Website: apple
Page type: customer-info-address
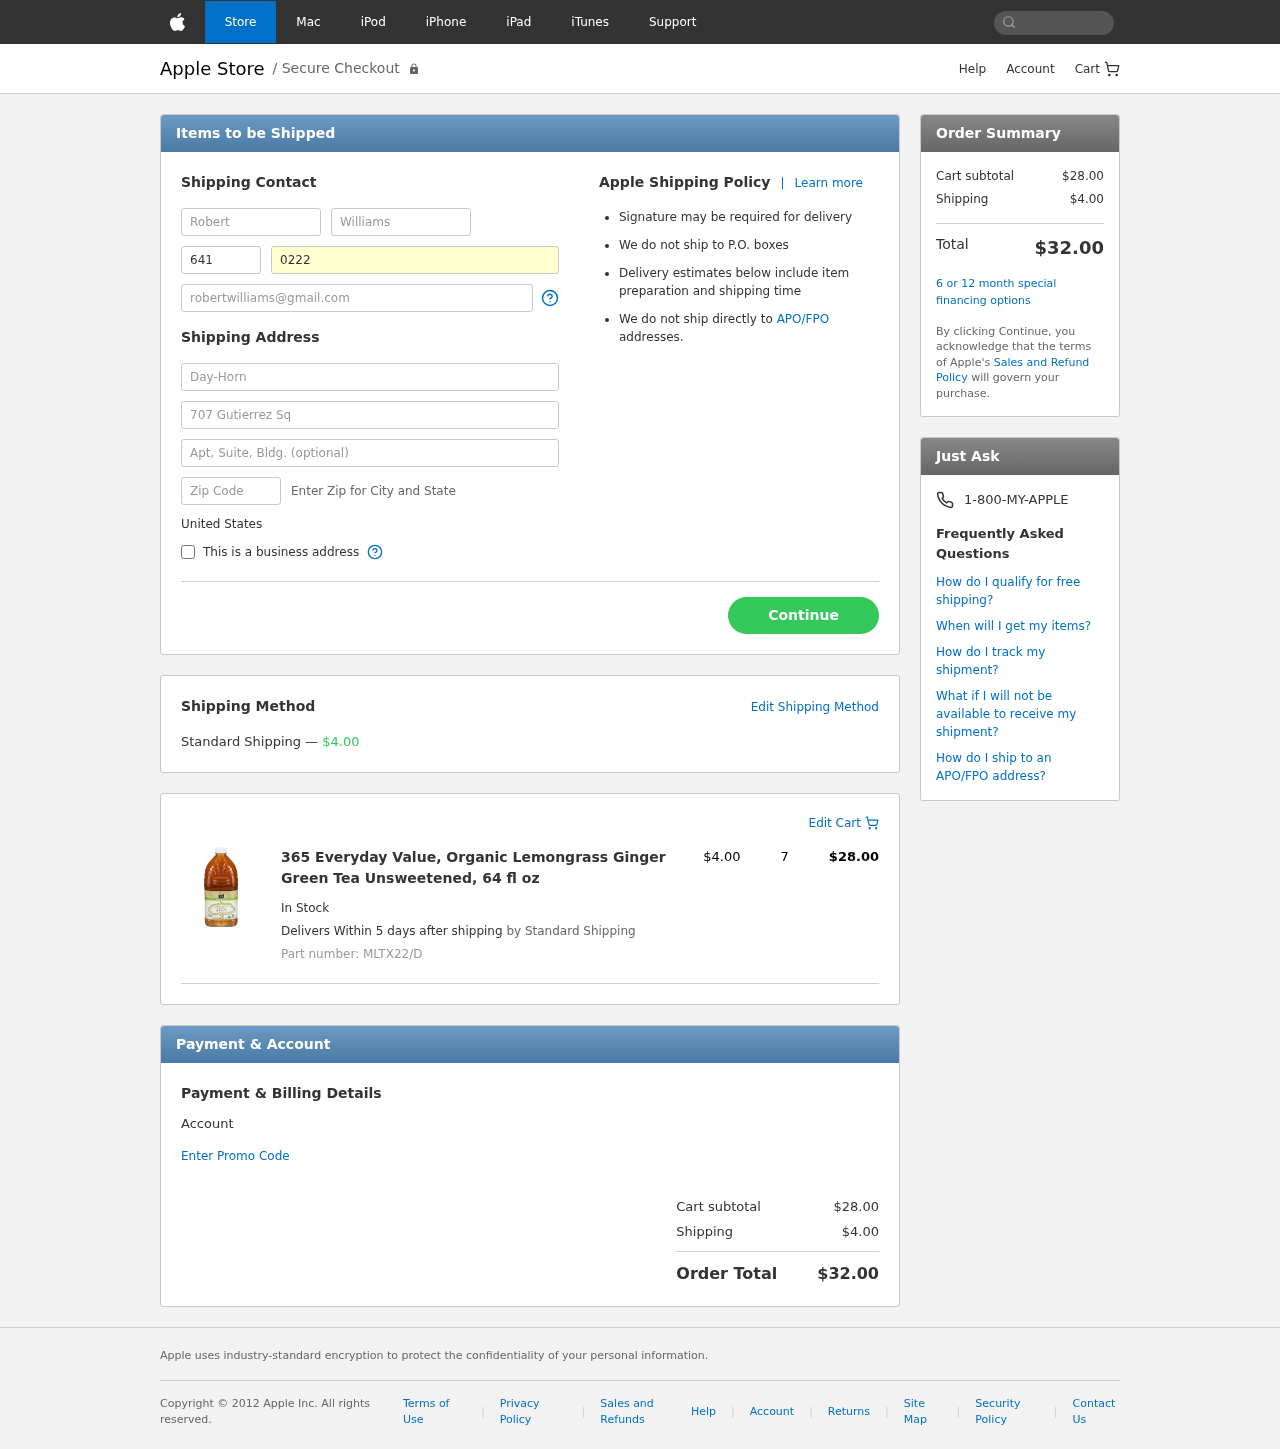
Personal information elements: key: PII_COUNTRY
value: United States
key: PII_FIRSTNAME
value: Robert
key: PII_LASTNAME
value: Williams
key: PII_PHONE_AREA
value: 641
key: PII_PHONE_LINE
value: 0222
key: PII_EMAIL
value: robertwilliams@gmail.com
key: PII_COMPANY
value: Day-Horn
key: PII_STREET
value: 707 Gutierrez Square Apt. 236
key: PII_STREET2
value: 65083 Stephanie Place
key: PII_POSTCODE
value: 06506
Product elements: key: PRODUCT1_NAME
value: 365 Everyday Value, Organic Lemongrass Ginger Green Tea Unsweetened, 64 fl oz
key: PRODUCT1_PRICE
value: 4
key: PRODUCT1_QUANTITY
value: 7
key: PRODUCT1_SKU
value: MLTX22/D
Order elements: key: ORDER_SHIPPING_COST
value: $4.00
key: ORDER_ITEM_TOTAL
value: $28.00
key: ORDER_SUBTOTAL
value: $28.00
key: ORDER_TOTAL
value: $32.00